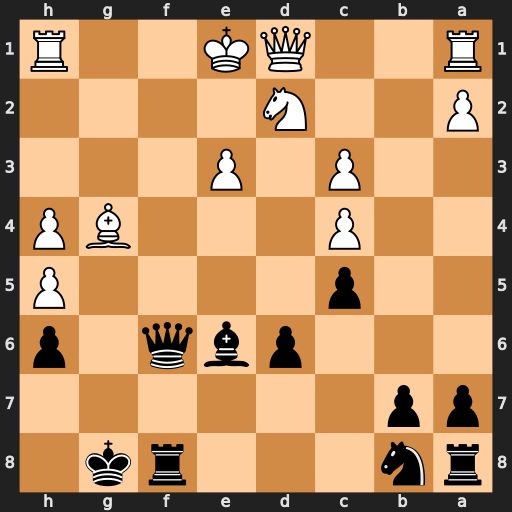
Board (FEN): rn3rk1/pp6/3pbq1p/2p4P/2P3BP/2P1P3/P2N4/R2QK2R
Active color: b
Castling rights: KQ
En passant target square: -
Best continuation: Qf2#